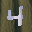
Label: 4